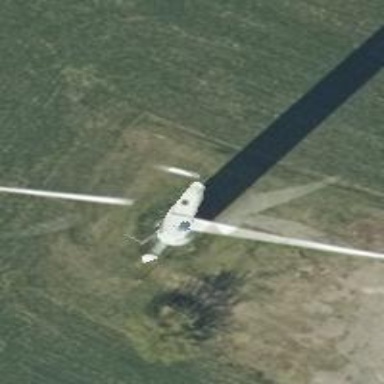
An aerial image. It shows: Wind turbine generator made by Vestas. The generator utilizes wind as its power source and belongs to the horizontal axis type.